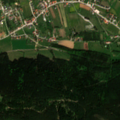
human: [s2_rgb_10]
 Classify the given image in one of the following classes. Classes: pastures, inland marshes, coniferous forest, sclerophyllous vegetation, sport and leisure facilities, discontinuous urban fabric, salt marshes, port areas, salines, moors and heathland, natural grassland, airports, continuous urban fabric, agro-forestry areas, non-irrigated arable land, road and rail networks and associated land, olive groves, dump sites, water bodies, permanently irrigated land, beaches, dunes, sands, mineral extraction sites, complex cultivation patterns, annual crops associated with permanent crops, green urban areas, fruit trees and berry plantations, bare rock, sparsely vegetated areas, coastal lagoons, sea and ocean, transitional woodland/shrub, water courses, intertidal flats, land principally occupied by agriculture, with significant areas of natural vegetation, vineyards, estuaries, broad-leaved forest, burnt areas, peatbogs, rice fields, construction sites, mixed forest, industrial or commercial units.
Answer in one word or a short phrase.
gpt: discontinuous urban fabric, non-irrigated arable land, land principally occupied by agriculture, with significant areas of natural vegetation, coniferous forest